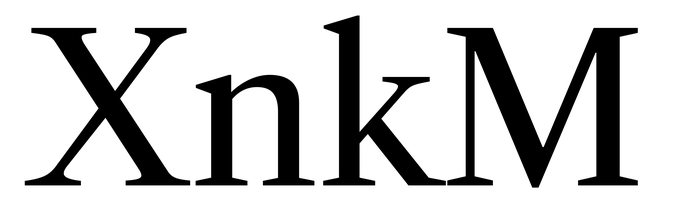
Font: LibreCaslonText_Regular